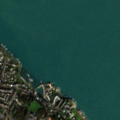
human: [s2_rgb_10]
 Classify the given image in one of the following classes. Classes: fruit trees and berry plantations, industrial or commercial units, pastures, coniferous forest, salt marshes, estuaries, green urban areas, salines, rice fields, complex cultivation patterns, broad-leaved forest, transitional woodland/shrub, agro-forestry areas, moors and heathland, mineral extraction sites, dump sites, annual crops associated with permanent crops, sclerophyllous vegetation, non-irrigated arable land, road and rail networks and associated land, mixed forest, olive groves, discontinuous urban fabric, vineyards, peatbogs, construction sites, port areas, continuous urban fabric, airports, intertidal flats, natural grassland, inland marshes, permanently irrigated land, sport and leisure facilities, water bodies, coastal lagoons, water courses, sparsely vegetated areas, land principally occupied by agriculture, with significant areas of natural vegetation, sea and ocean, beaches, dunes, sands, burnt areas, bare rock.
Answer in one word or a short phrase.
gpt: continuous urban fabric, discontinuous urban fabric, sea and ocean